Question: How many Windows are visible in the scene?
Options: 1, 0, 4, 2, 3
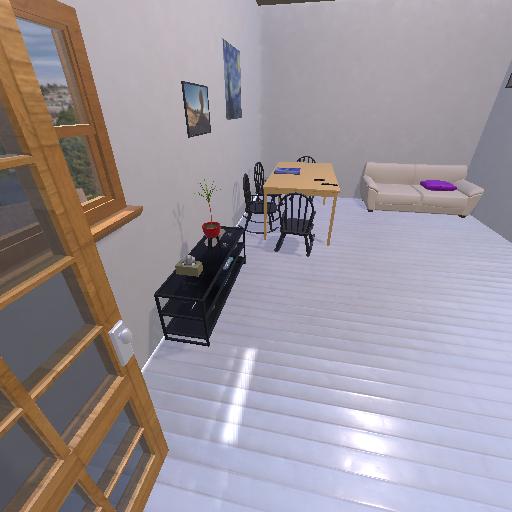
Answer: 1